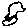
Label: bird